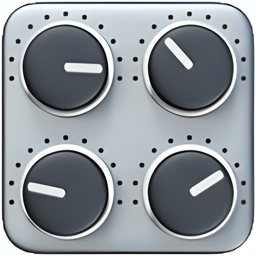
Name: control knobs
Emoji: 🎛
Group: Objects
Sub-group: music